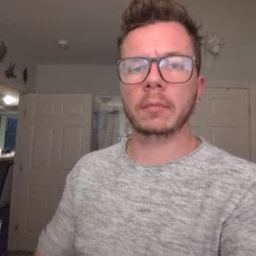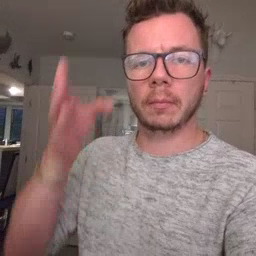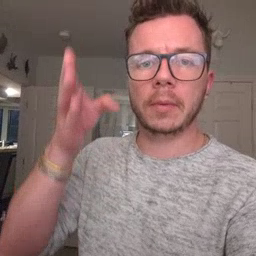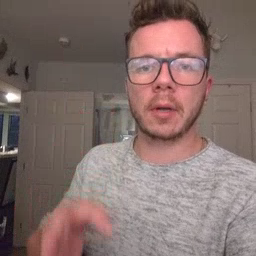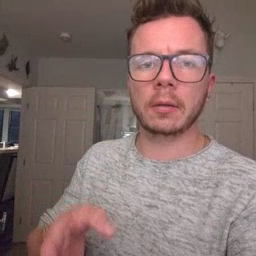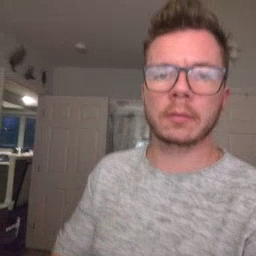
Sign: beside